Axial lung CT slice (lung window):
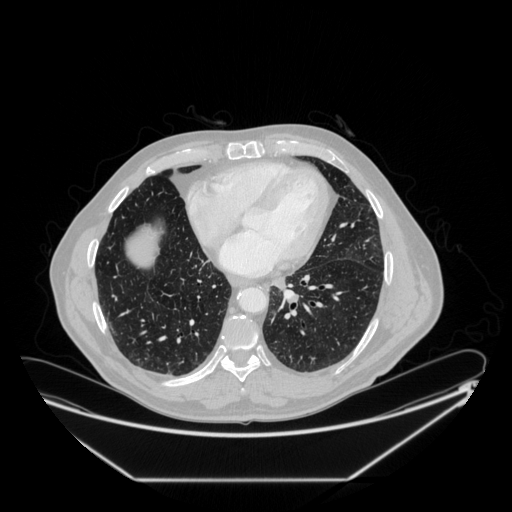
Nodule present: no